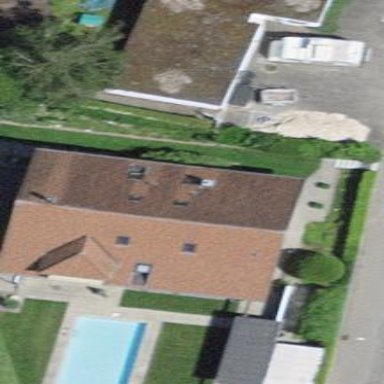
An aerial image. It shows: Residential building.